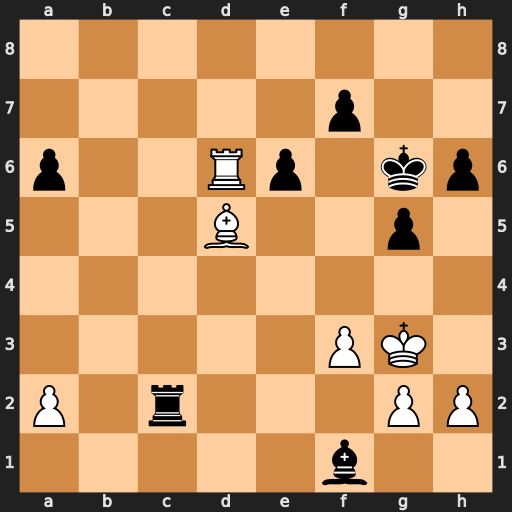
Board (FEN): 8/5p2/p2Rp1kp/3B2p1/8/5PK1/P1r3PP/5b2
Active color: w
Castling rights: -
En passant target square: -
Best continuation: Be4+ Kf6 Bxc2